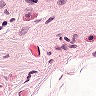
Metastatic tissue present: no